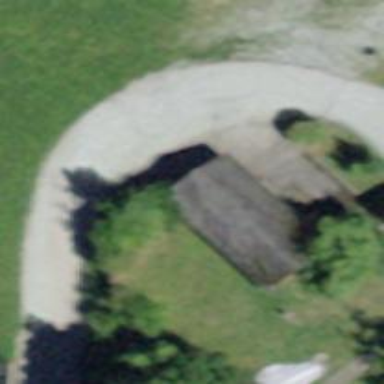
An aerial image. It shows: Garage.